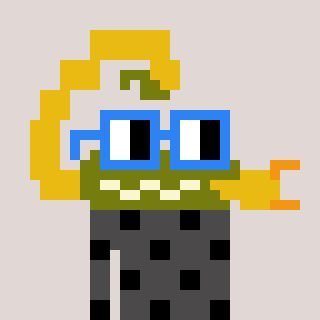
a pixel art character with square blue glasses, a scorpion-shaped head and a grayscale-colored body on a warm background